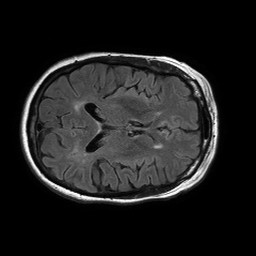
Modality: FLAIR
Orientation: axial
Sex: female
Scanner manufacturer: philips
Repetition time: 11 s
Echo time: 0.125 s